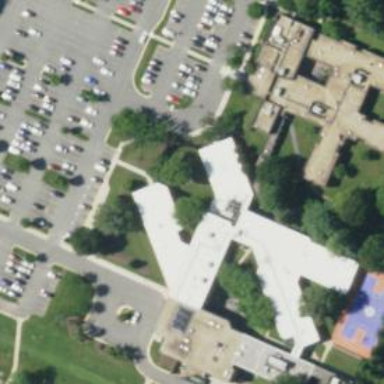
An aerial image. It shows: Healthcare facility identified as hospital.